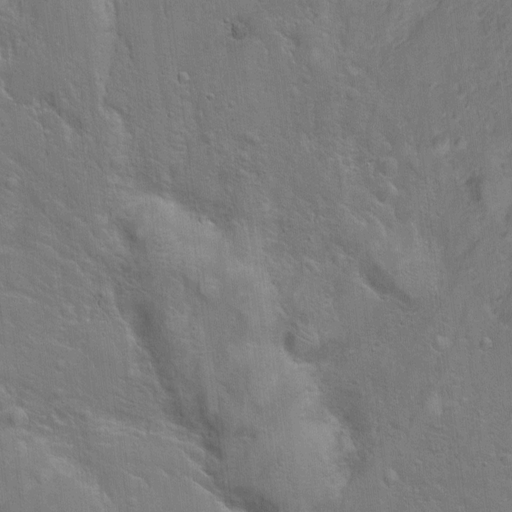
Classes present: Background